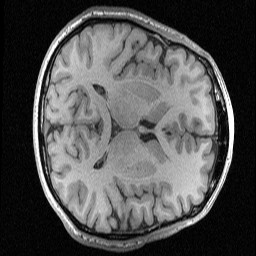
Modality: T1w
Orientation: axial
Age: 50
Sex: male